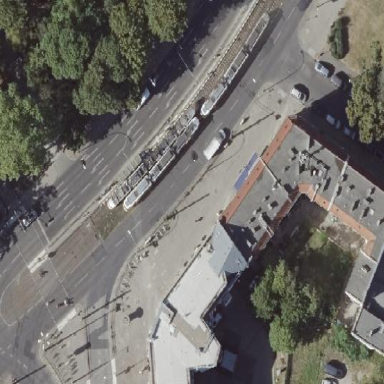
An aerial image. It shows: Platform for public transport with shelter. It is tram platform.